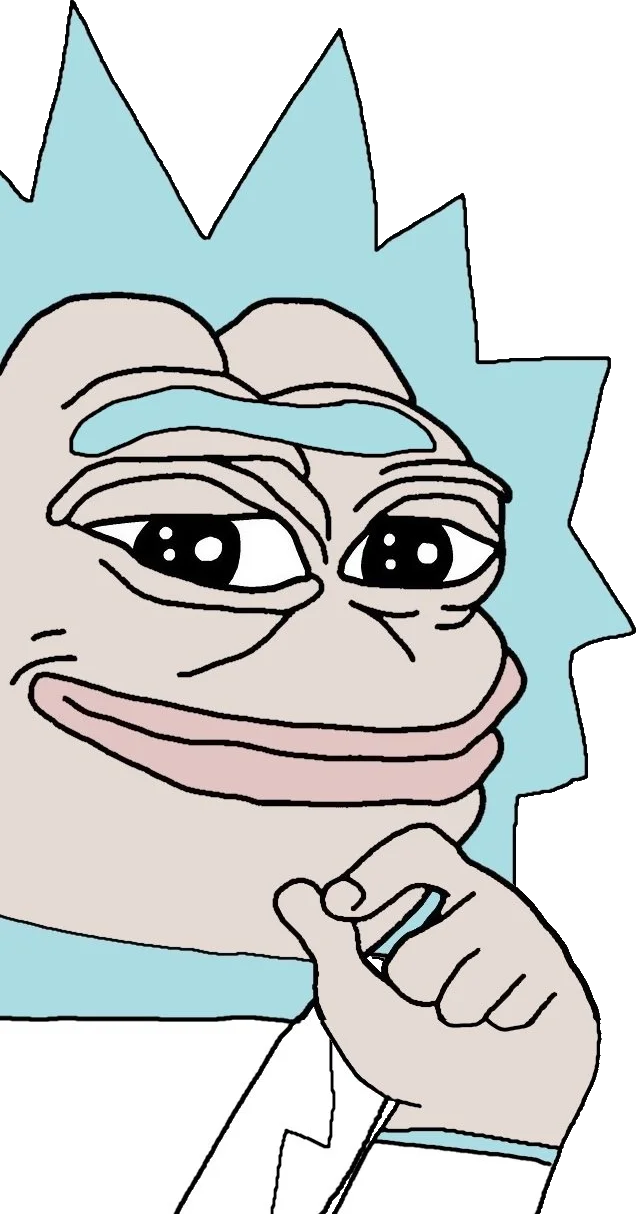
Label: 5_Pepe